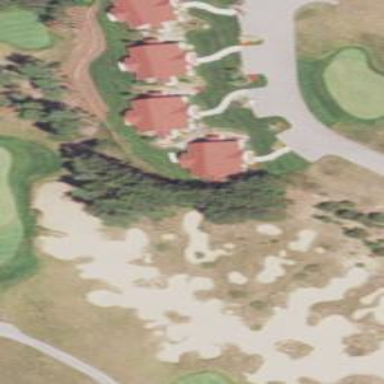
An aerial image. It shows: Golf bunker filled with sandy terrain.